Question: I am very first time developing the Spinner in iOS.
I searched a lot for default Spinner view in iOS, but failed.
What I get is, two ways to design spinner like view in iOS.
1. UIPickerview
2. Custom TableView which will be displayed on Click of DownArrow Button
I found the tutorial for 'UIPickerview'.
But There are some OS orientation for this,
Means I want the 'UIPickerview' in different Look & feel with selection style, also Scrolling of picker is not as I want.
So I was thinking to go for second options.
But Is there any other superior way to achieve this task,
As I think the second option is GOOD, but NOT BEST.
What I want is like the image below, its from Android,
I want to go for the same in iOS.
Thanks for help..

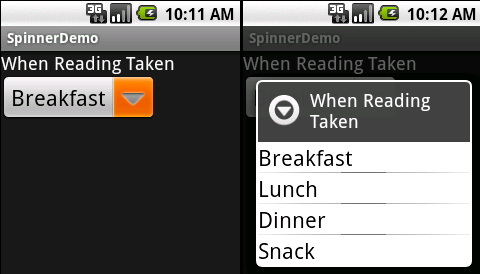
Answer: I think what you are looking is <URL>
But I use <URL> which is more powerfull.